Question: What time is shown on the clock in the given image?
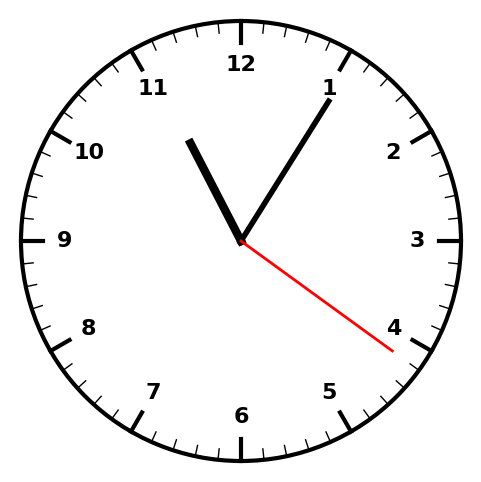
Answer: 11:05:21